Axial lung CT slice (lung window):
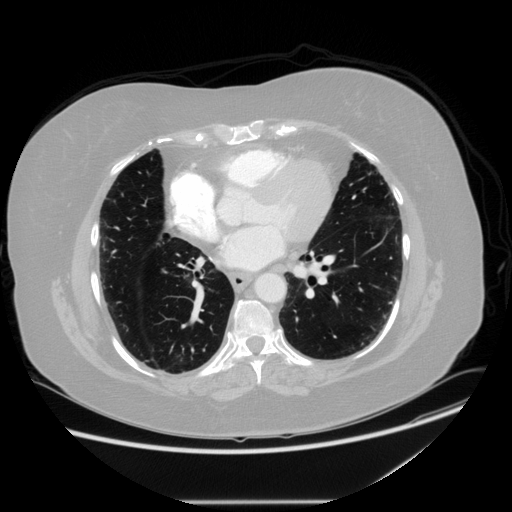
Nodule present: no